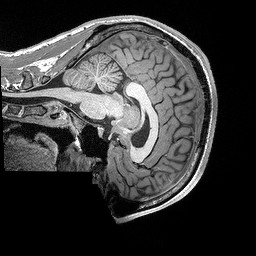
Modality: T1w
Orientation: sagittal
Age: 24
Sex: male
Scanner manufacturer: siemens
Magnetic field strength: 3 T
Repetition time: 2.3 s
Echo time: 0.00298 s